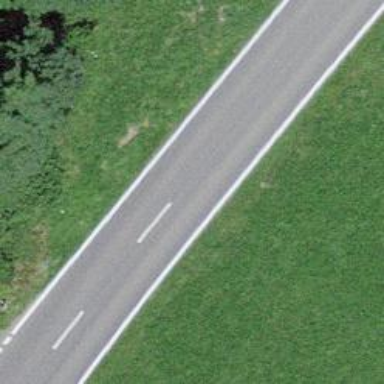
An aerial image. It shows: Asphalt road classified as tertiary.